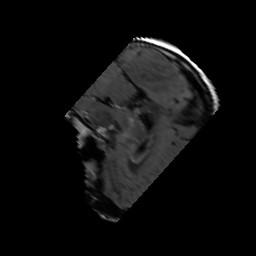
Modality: FLAIR
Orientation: sagittal
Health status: ill
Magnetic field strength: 3 T